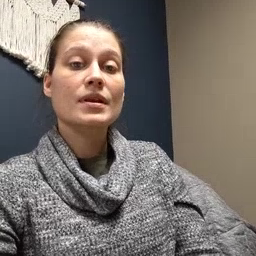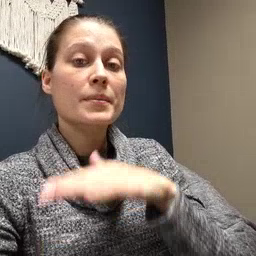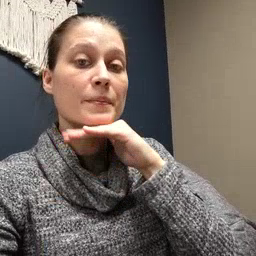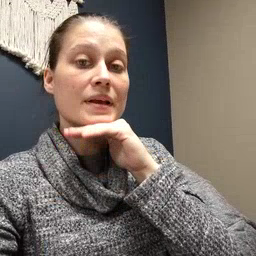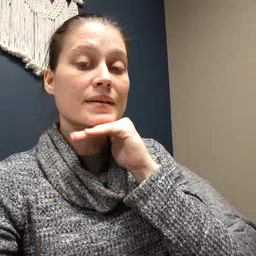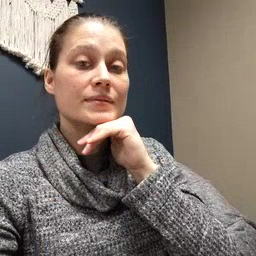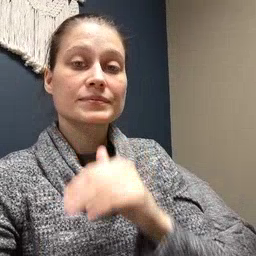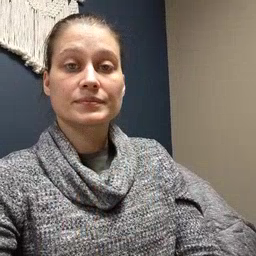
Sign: pig